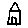
Label: house